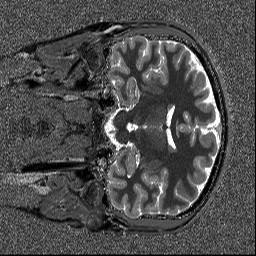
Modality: T1map
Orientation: coronal
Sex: male